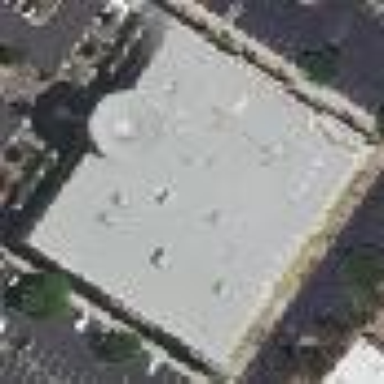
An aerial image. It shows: Building that houses fitness center.